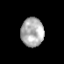
Tissue: prostate
Cell type: T cells
Senescence score: 0.2137
Nuclear area (px): 639
Mean DAPI intensity: 175.639